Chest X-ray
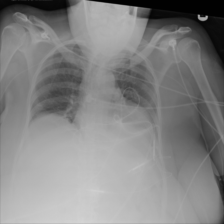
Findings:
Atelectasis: negative
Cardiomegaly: negative
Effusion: negative
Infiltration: negative
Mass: negative
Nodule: negative
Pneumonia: negative
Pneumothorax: negative
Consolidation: negative
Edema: negative
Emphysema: negative
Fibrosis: negative
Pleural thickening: negative
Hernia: negative